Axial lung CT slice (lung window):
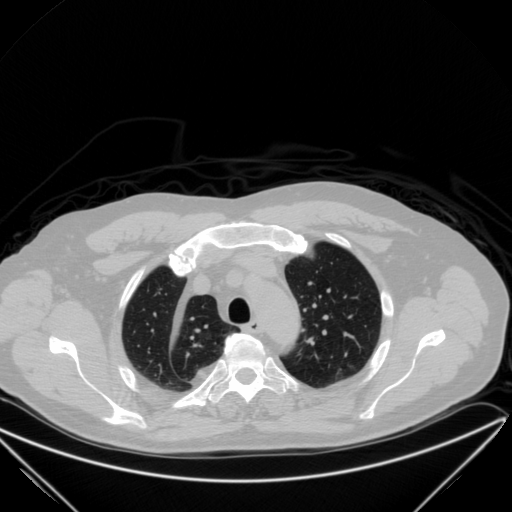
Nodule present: no